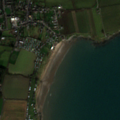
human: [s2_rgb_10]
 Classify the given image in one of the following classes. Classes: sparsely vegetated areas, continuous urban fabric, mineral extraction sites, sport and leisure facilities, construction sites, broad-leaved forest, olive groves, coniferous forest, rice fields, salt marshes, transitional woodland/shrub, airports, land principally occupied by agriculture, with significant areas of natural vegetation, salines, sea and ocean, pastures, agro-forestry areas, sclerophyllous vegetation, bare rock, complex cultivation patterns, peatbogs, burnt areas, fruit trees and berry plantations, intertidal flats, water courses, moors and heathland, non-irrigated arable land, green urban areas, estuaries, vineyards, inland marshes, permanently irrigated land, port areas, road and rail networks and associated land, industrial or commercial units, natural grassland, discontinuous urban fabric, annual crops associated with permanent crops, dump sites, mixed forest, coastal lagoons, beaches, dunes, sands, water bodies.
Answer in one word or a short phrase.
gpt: discontinuous urban fabric, non-irrigated arable land, pastures, intertidal flats, sea and ocean